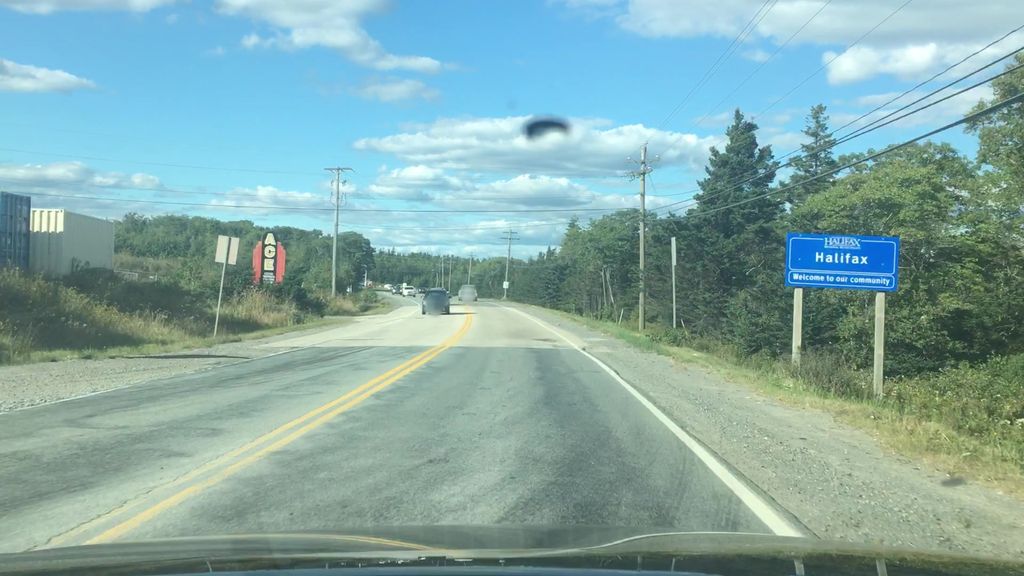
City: halifax